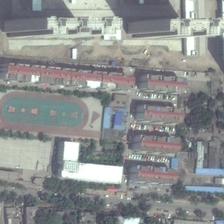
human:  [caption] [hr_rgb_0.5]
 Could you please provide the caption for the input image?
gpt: many buildings and some green trees are around a playground .

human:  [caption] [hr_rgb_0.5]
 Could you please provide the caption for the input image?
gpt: two basketball fields and four red houses surrounded .

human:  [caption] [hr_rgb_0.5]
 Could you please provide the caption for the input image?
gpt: the playground here serves for residents nearby .

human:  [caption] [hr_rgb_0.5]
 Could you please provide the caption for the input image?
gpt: many buildings and a playground is next to a road with green trees in two sides .

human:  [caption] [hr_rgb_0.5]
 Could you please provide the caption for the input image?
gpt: a play ground with many trees surrounded in residential areas has three basketball fields .